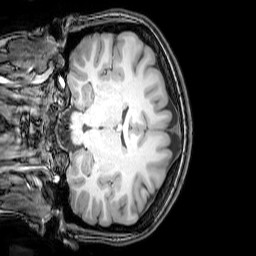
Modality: T1w
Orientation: coronal
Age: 22
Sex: female
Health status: healthy
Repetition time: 0.081 s
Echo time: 0.037 s